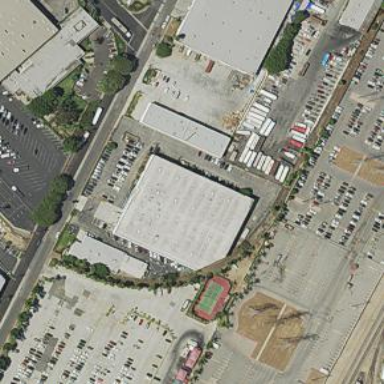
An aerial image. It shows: Warehouse.